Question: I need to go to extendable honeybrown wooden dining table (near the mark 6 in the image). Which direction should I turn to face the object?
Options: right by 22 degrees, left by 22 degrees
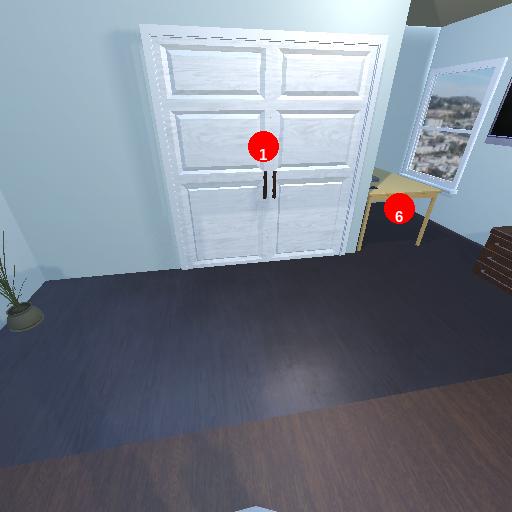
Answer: right by 22 degrees